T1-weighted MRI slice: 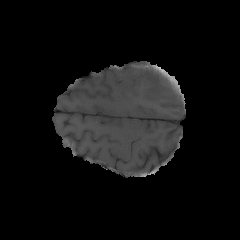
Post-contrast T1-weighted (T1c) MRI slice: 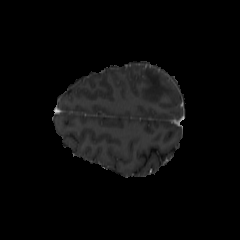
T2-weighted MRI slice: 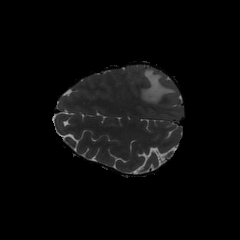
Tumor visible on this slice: yes